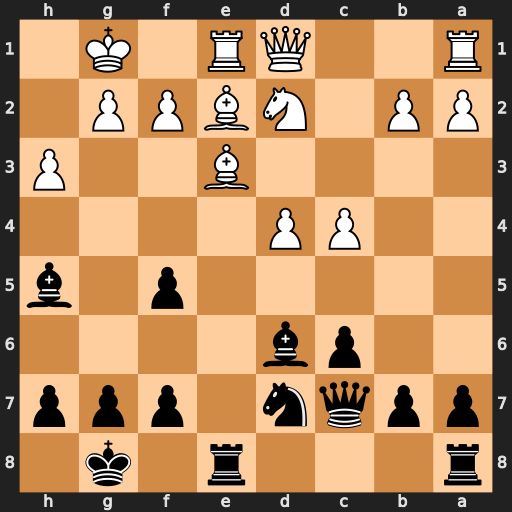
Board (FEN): r3r1k1/ppqn1ppp/2pb4/5p1b/2PP4/4B2P/PP1NBPP1/R2QR1K1
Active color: b
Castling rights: -
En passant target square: -
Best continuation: Bxe2 Rxe2 f4 Bxf4 Bxf4